Current action and preconditions to check: trajectory_clear

Your task: For each precondition in the list above, predict whether it will hold at this action.

Consider the current scene as observed from the mobile robot's camera, and analyze the predicted future states of all dynamic agents (e.g., people, animals, vehicles, or any moving entities) within the NEXT SECOND.

IMPORTANT: Only answer "very likely" if you are absolutely certain—based on strong, clear evidence—that a dynamic agent will violate the precondition in the predicted future state. Do NOT answer "very likely" for unlikely, ambiguous, or low-probability risks.

Ask yourself for each precondition: Is there a high probability, with clear and convincing evidence, that the predicted future states of any dynamic agent will interfere with the predicted future state of the currently executing action within the NEXT SECOND, causing that precondition to fail?

Assess the risk level based on these predictions. Use "likely" or "very likely" if motions create a clear risk of interference.

Use "neutral" or "improbable" if agents are nearby but their predicted paths are clearly diverging or non-conflicting.

Failure Risk Categories: "very improbable", "improbable", "neutral", "likely", "very likely"

Answer Format: Output ONLY the probability_of_failure value from these categories: "very improbable", "improbable", "neutral", "likely", "very likely"

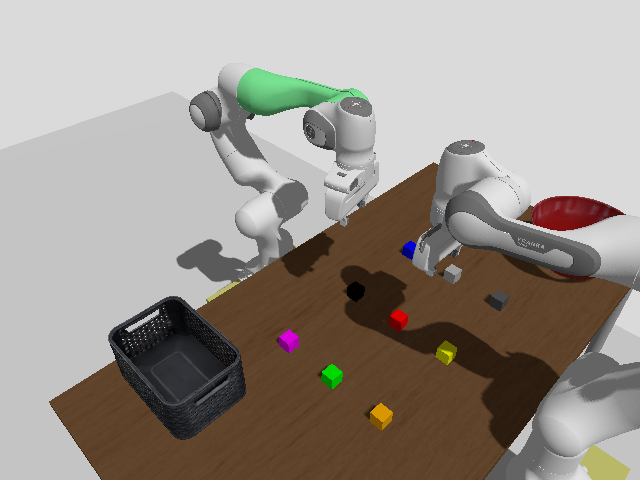

Answer: likely